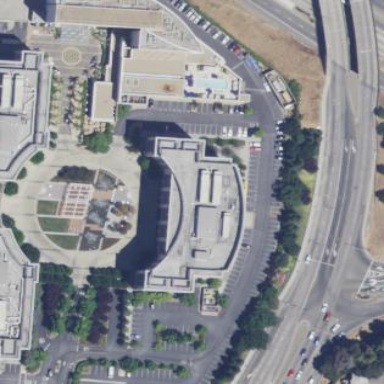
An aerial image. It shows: Office building.